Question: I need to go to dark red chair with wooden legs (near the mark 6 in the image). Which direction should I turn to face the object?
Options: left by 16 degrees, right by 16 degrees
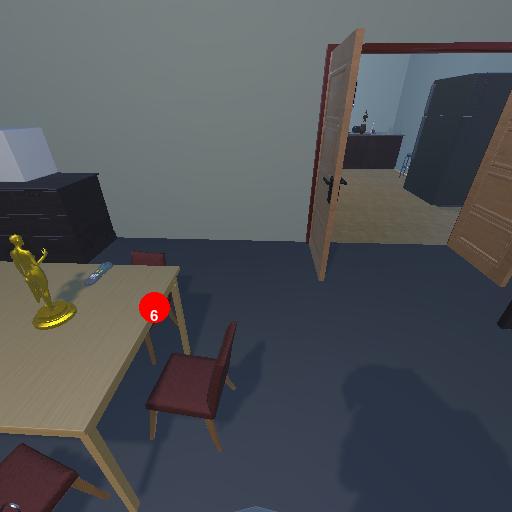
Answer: left by 16 degrees